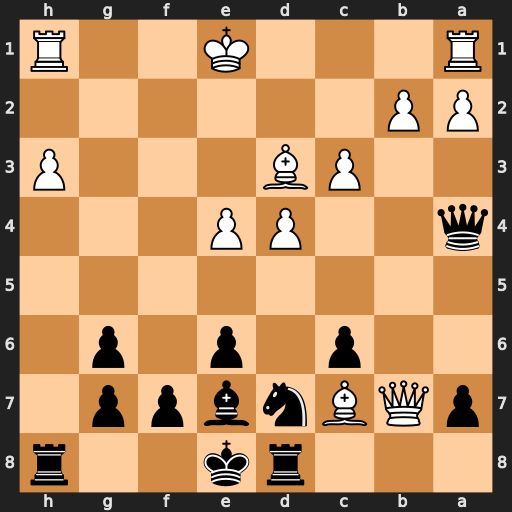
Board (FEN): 3rk2r/pQBnbpp1/2p1p1p1/8/q2PP3/2PB3P/PP6/R3K2R
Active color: b
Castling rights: KQk
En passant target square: -
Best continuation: Nc5 b3 Nxd3+ Ke2 Nc5 bxa4 Nxb7